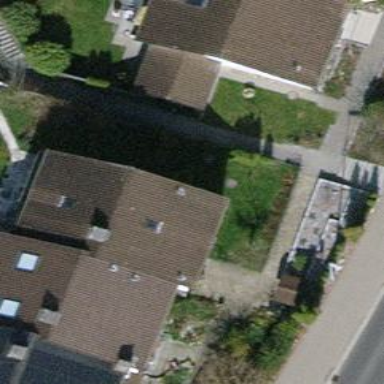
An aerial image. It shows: Residential building with gabled roof covered in roof tiles. The orientation of the roof is across the building.